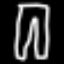
Label: pants